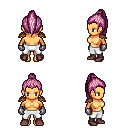
a pixel art fantasy rpg character, female body template, human, tanned skin, leather shoulder armor, white pants, pink long topknot hairstyle, metal gloves, maroon shoes, four views (front, back, left, right), 2x2 character sprite sheet, small pixel art, hard edges, no anti-aliasing